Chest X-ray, PA view. Patient: 13 years old, sex F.
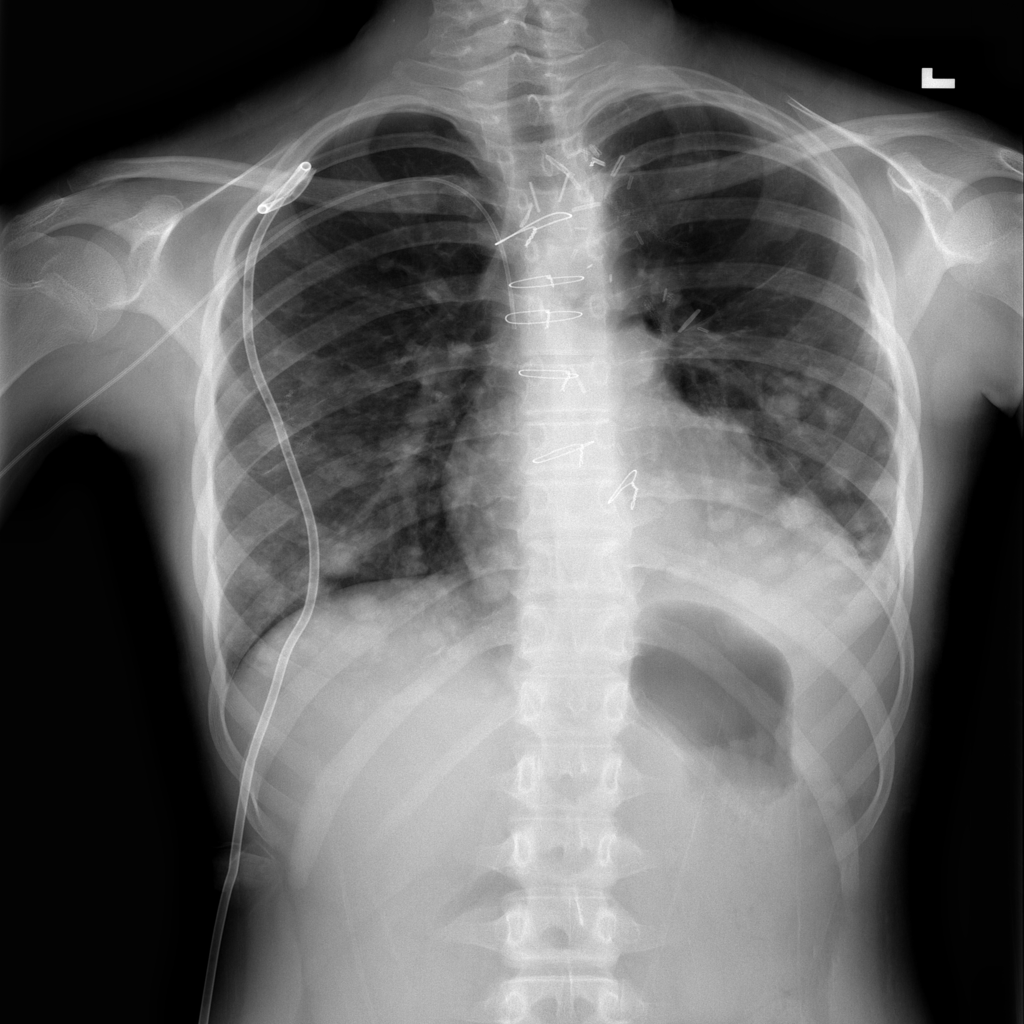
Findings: Nodule